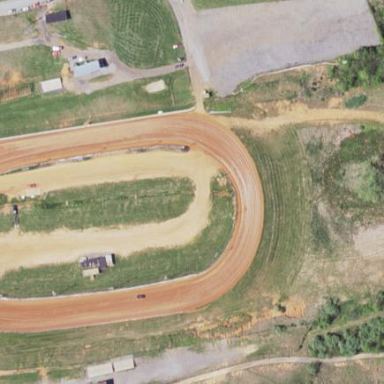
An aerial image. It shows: Dirt raceway for motor sports.